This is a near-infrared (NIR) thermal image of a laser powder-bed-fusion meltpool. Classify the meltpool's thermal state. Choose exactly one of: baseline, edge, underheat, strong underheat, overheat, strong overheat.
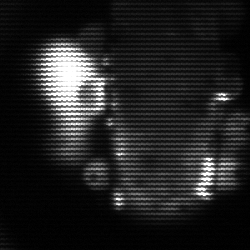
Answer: strong underheat